高三 · 计数
下面的散点图与相关系数 $r$ 一定不符合的是 ( )

(1)

(2)

(3)

(4)
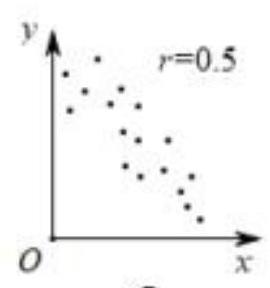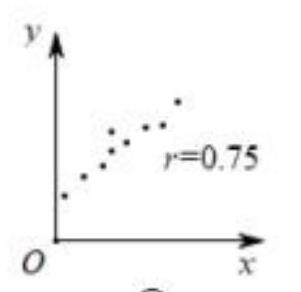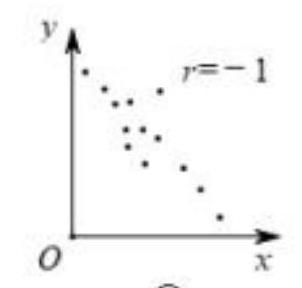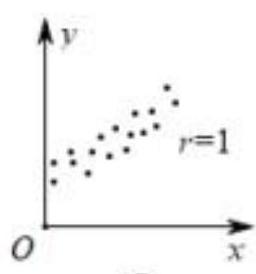
A. (1)(2)(3)
B. (1)(2)(4)
C. (1)(3)(4)
D. (2)(3)(4)
答案: C
解析: (1)中，由散点图可得，两相关变量呈负相关，故(1)错，(2)中，由散点图可得，两相关变量呈正相关，且相关系数可能是 $r=0.75$;(3)中, 若相关系数 $r=-1$, 则所有的点应该分布在一条直线上, 散点图显然不符合, 故(3)错;(4)中, 若相关系数 $r=1$, 则所有的点应该分布在一条直线上, 散点图显然不符合, 故(4)错,故选 C.